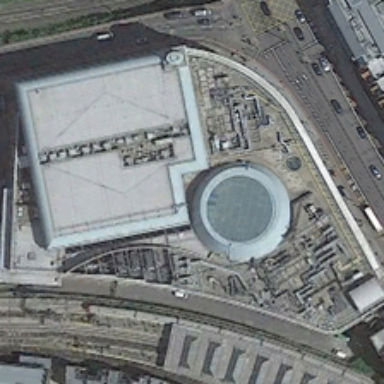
The center is surrounded by a lot of houses .